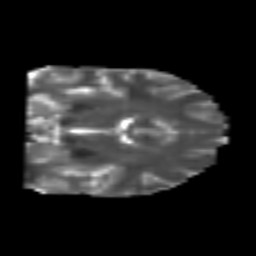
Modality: T2w
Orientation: coronal
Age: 25
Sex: male
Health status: healthy